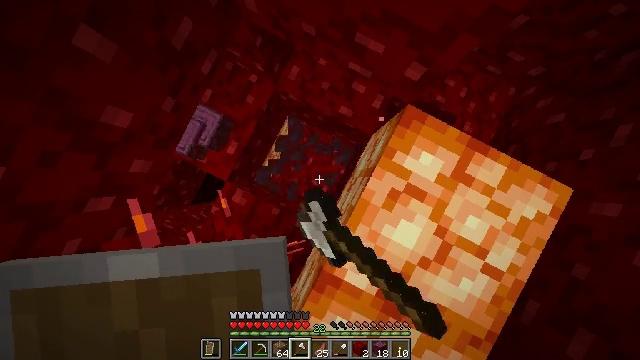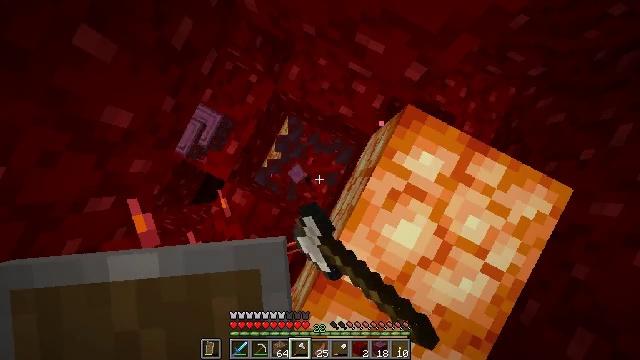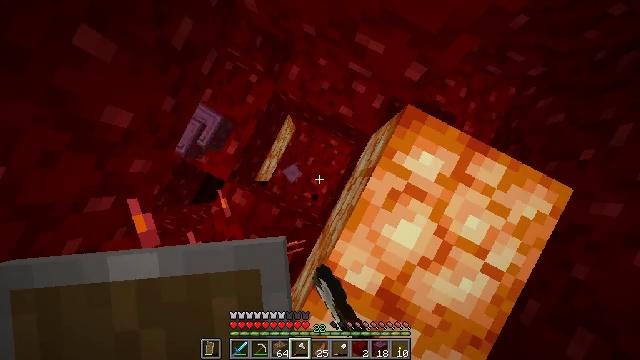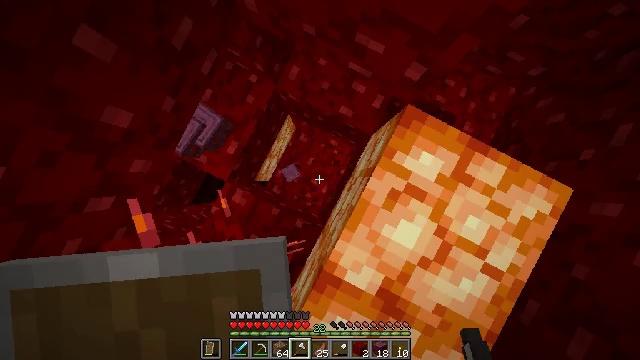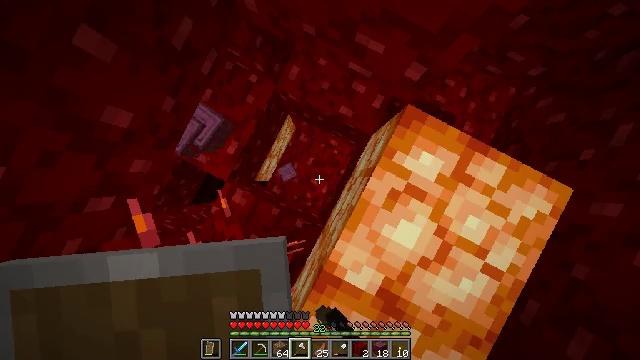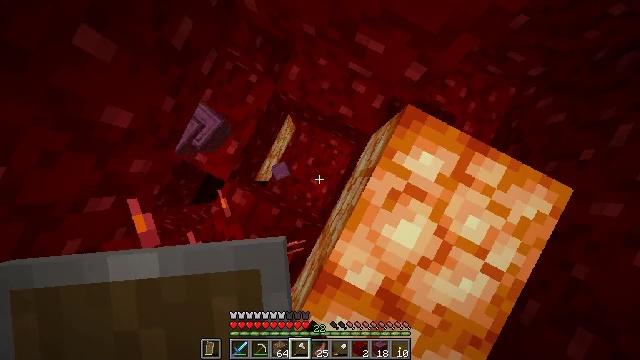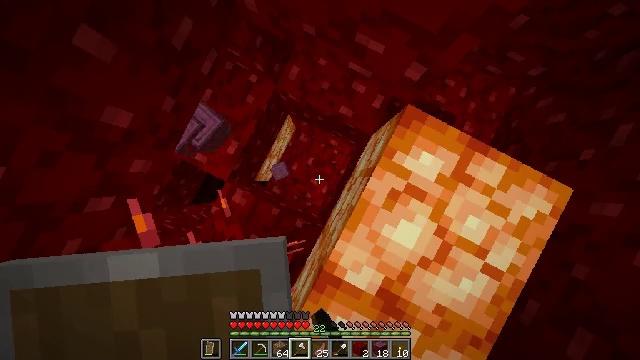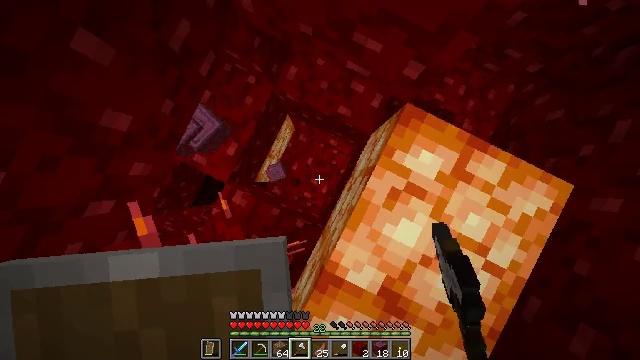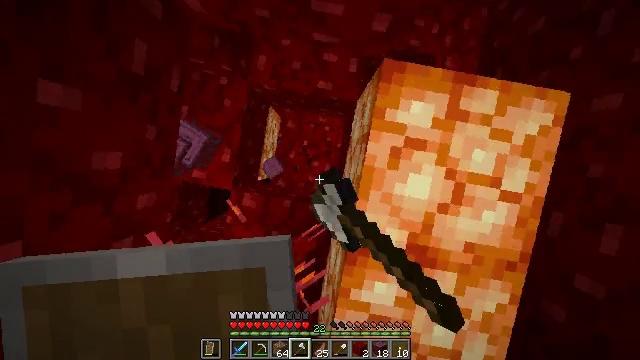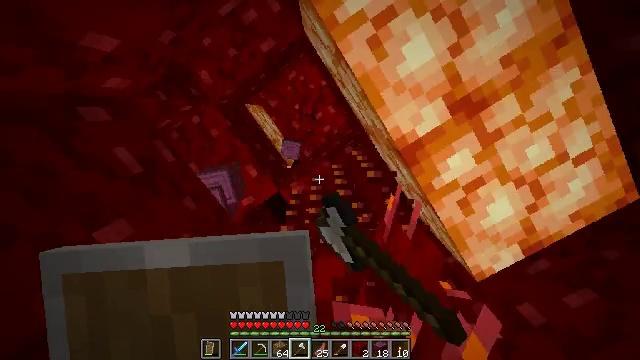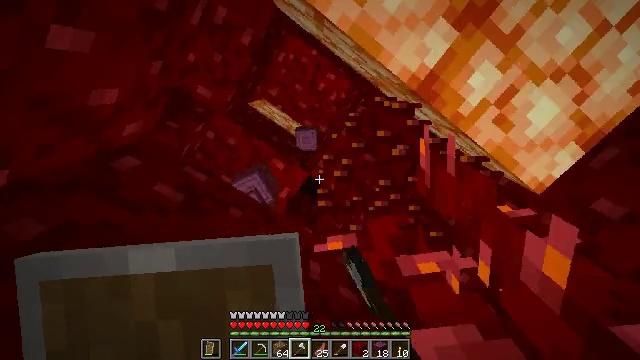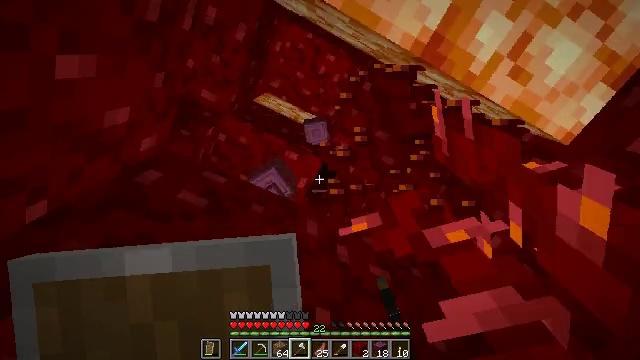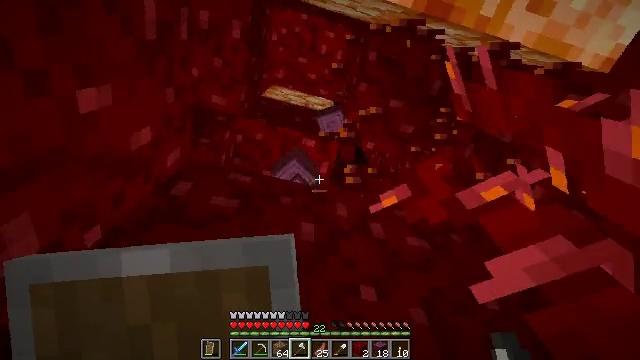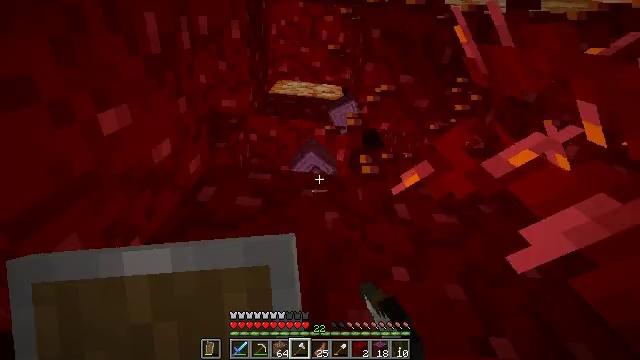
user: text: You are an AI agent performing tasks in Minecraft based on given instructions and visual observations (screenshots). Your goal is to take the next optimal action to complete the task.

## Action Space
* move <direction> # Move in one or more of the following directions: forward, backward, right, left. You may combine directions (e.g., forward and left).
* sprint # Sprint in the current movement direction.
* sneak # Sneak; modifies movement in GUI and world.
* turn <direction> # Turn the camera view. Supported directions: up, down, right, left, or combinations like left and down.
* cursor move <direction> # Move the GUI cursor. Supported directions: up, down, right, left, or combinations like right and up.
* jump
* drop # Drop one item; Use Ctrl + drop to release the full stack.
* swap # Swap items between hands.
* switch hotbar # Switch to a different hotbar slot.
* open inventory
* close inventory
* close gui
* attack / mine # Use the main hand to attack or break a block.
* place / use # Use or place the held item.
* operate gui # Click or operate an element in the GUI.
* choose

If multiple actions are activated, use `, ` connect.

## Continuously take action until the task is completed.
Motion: motion action
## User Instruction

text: Harvest weeping vines plant from the ceiling or ground.
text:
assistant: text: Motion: attack / mine
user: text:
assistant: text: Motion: attack / mine
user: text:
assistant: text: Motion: attack / mine
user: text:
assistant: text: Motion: attack / mine
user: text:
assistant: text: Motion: attack / mine
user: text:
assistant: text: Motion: attack / mine
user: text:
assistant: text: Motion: attack / mine
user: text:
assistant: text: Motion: turn left and down, attack / mine
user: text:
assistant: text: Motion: turn left and down, attack / mine
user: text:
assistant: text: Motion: turn left and down, attack / mine
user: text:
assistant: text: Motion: turn left and down, attack / mine
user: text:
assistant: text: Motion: turn left and down, attack / mine
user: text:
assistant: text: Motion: turn left and down, attack / mine
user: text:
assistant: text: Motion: attack / mine